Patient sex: F
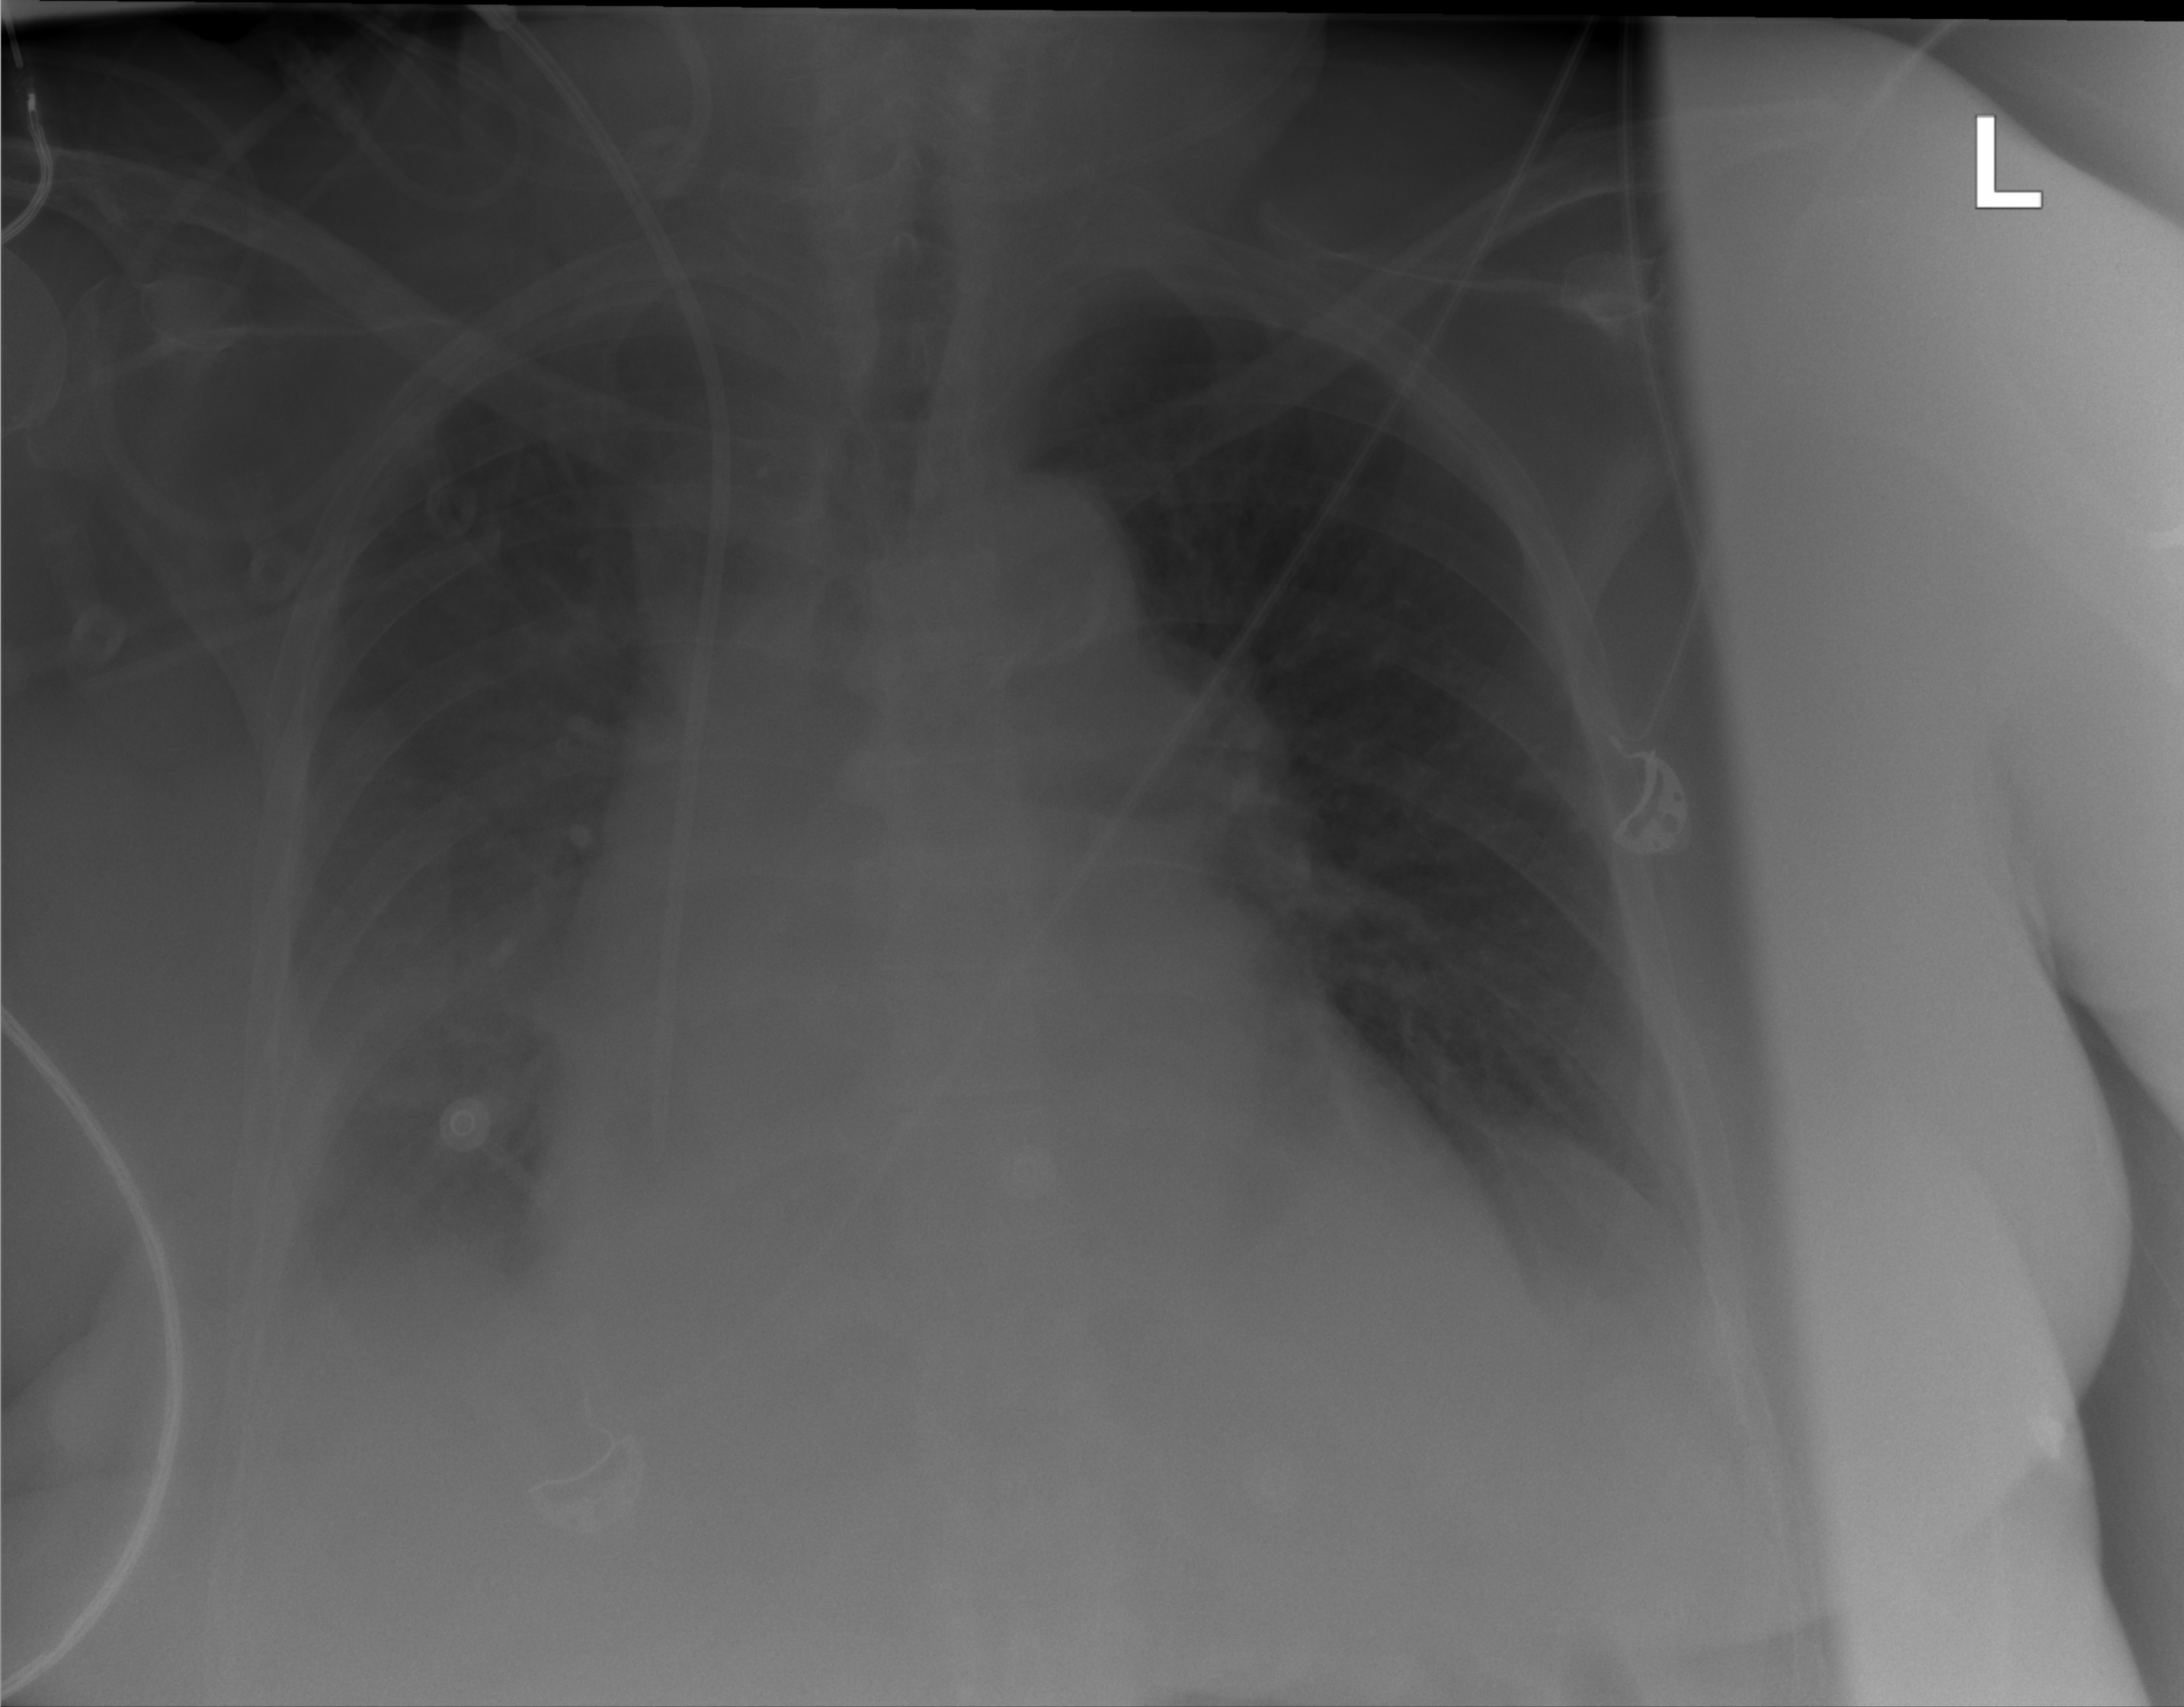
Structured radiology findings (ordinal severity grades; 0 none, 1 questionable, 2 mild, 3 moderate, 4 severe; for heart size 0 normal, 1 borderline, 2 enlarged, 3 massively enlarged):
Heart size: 2
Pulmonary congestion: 2
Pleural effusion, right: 2
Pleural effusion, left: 2
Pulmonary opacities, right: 0
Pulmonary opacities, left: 0
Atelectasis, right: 2
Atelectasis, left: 2